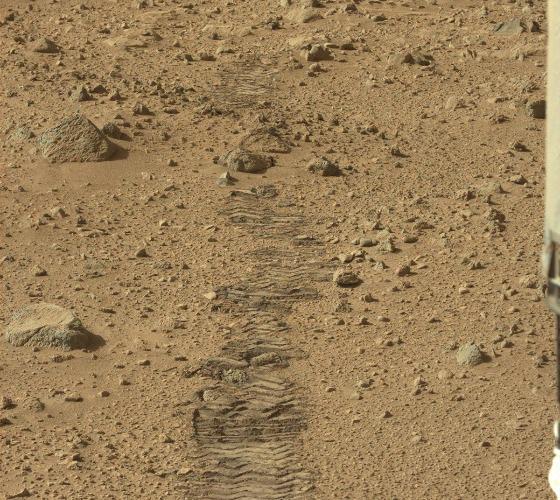
Terrain classes present: Background, Bedrock, Gravel / Sand / Soil, Rock, Shadow, Track